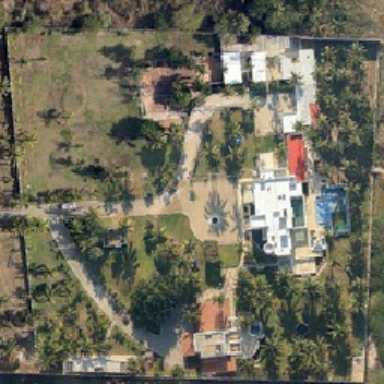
Look resort is green .